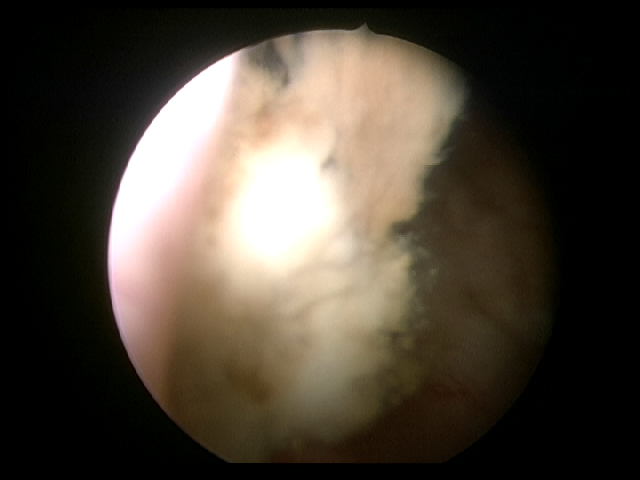
Modality: WLC
Class: Non-malignant
Subclass: BenignNOS
Lesion: L1
Morphology: Papillary
Bladder cancer association: No